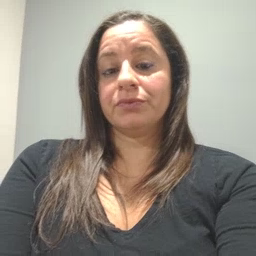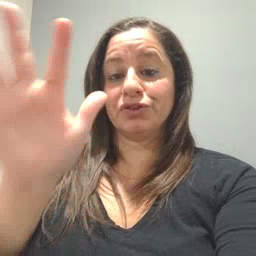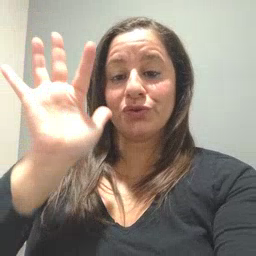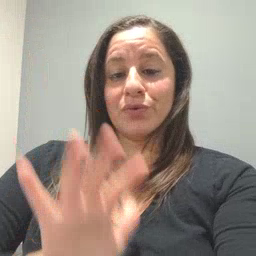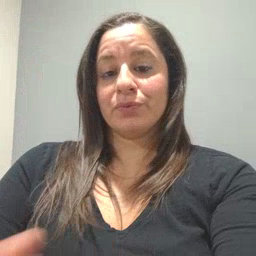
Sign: snow